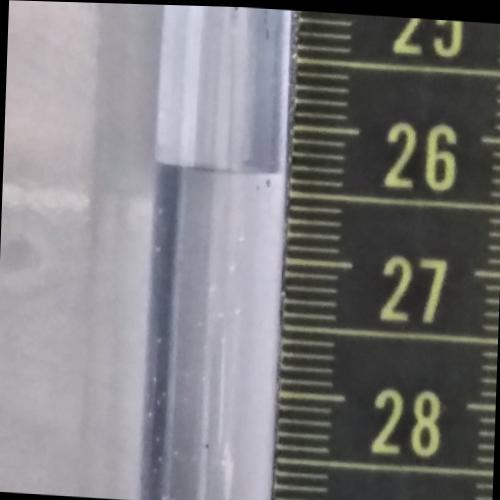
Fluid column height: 26.4 cm